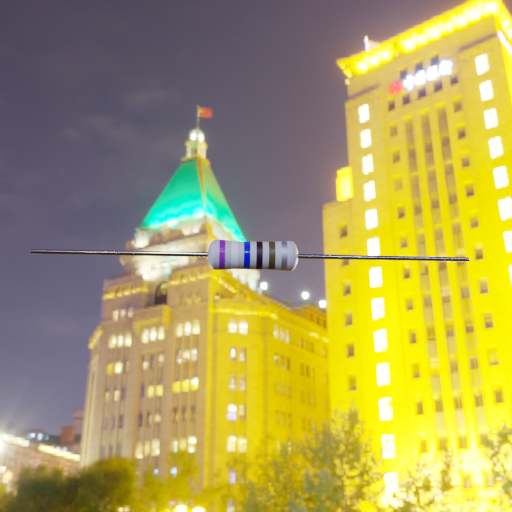
Resistor colour bands (in order): violet, white, blue, black, brown, silver